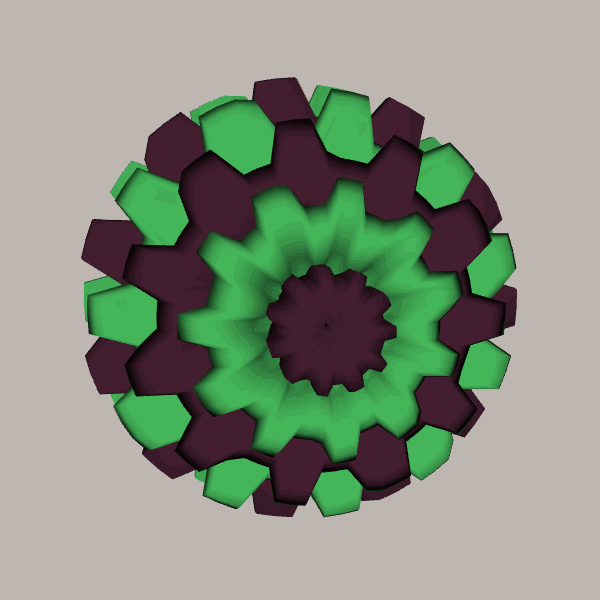
Background: light